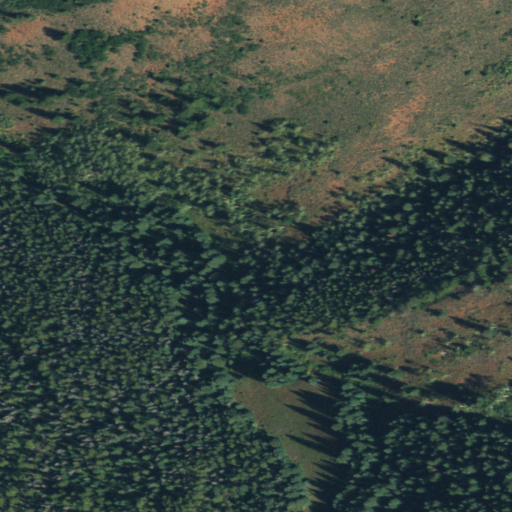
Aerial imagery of valley in Colorado named Red Gulch containing evergreen forest, deciduous forest, shrub, and woody wetlands